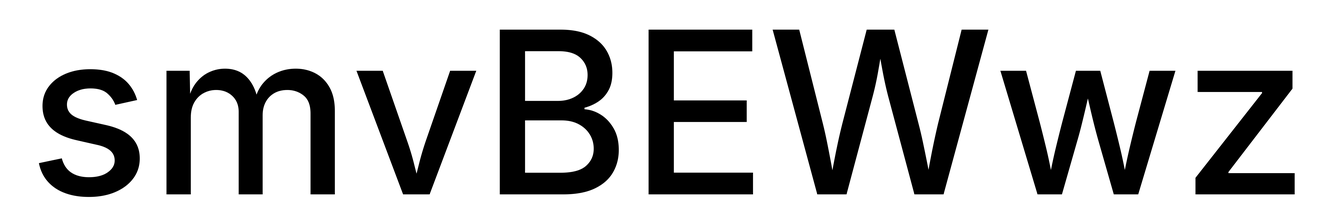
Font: Inter_Medium